Question: I have an 'a' tag with right padding of 20px. How can I put just the right part of this image as background inside padding?

CSS rule for now:
'''
.mali_oglas_kontrola a {padding-right: 20px }
.mali_oglas_kontrola a:first-of-type {background: url('../img/resursi/mgl_kontrola.png') no-repeat -17px 0;background-position: right top}
.mali_oglas_kontrola a:first-of-type:hover {background: url('../img/resursi/mgl_kontrola.png') no-repeat -17px -20px; background-position: right}
'''
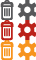
Answer: You can not..
Insert another element inside your 'a' tag that will hold the icon..
'''
<a href="...">whatever <i></i></a>
'''
and use
'''
.mali_oglas_kontrola a i{
display:inline-block;
width:..;/*exact width of icon*/
height:..;/*exact height of icon*/
background: url('../img/resursi/mgl_kontrola.png') no-repeat right top;
}
.mali_oglas_kontrola a:hover i{
background-position: right -20px;
}
'''